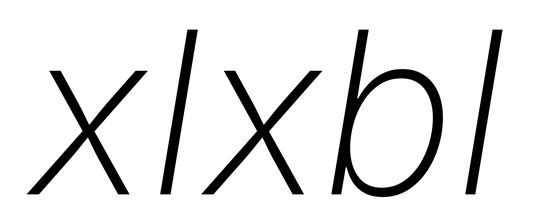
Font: Inter-Italic_ExtraLight_Italic